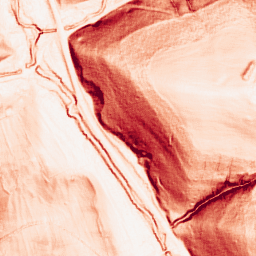
Category: morphological
Decomposition family: morphological_gradient
Decomposition parameters: size: 3
shape: square
Upsampling method: sinc_blackman
Upsampling parameters: scale: 4
kernel_size: 16
Upsampling scale: 4